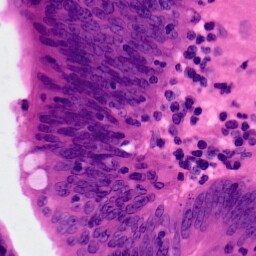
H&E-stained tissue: Colon